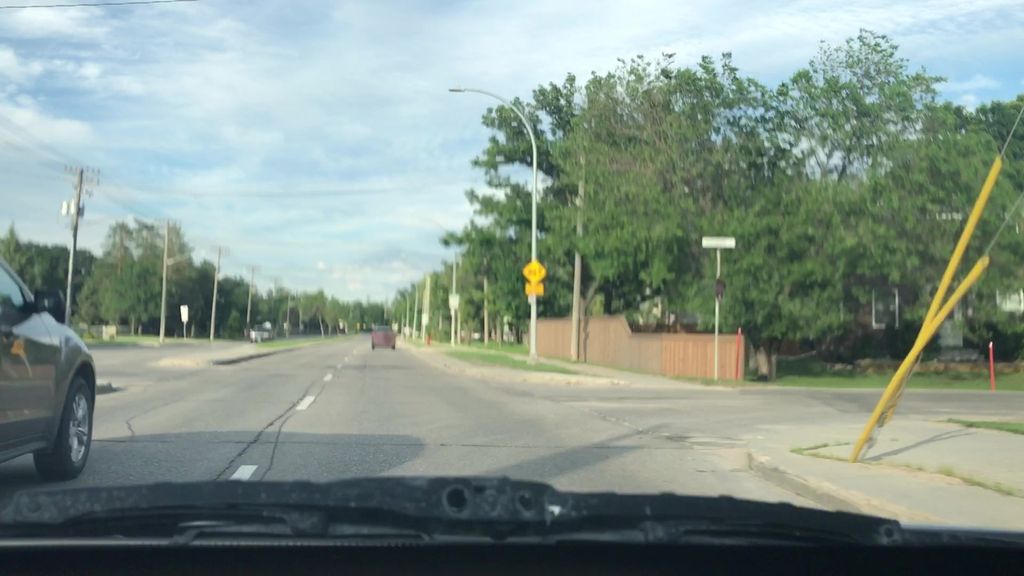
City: winnipeg